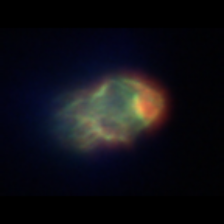
Taxon: Ciliates
Group: Other